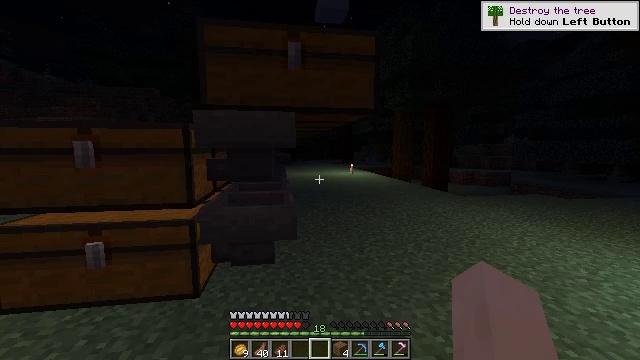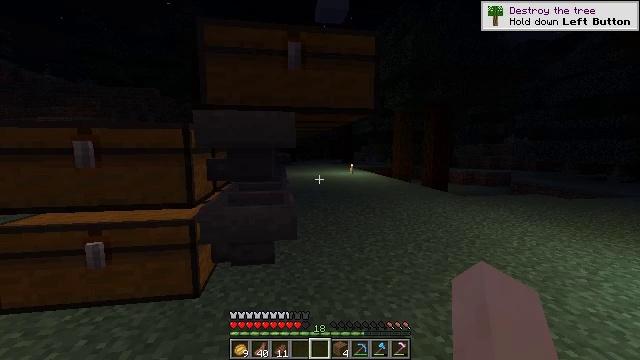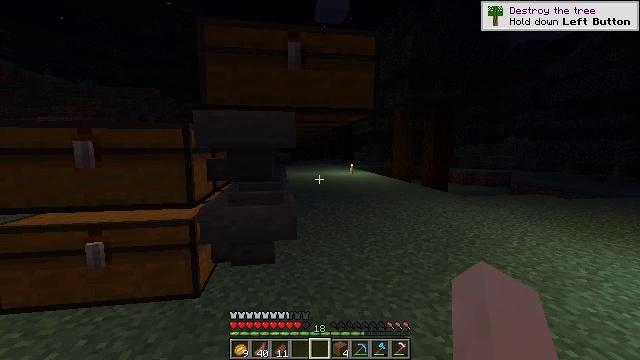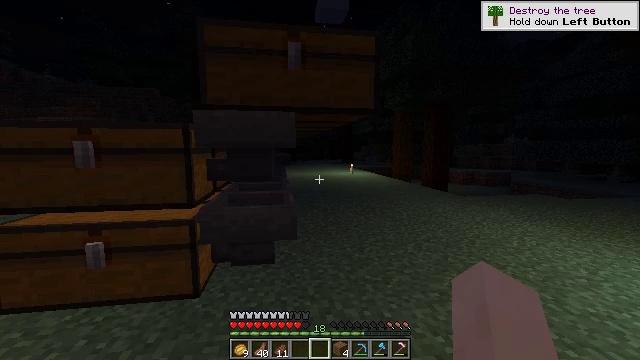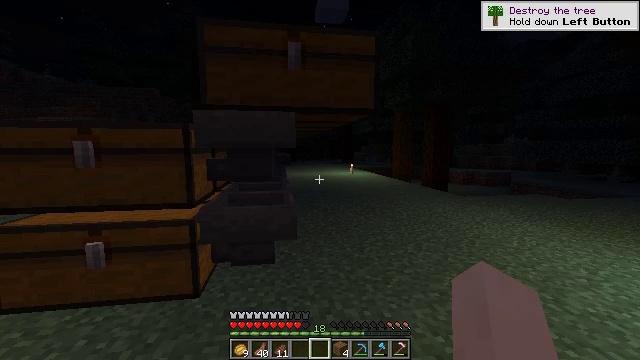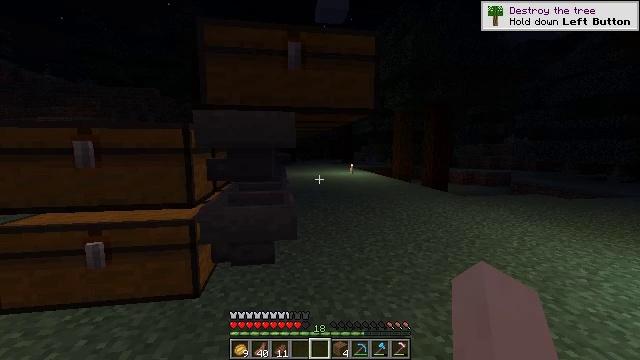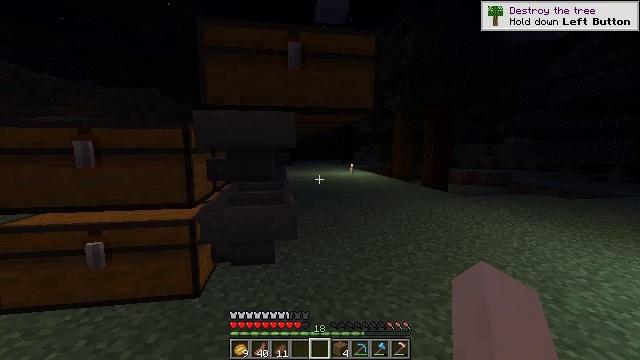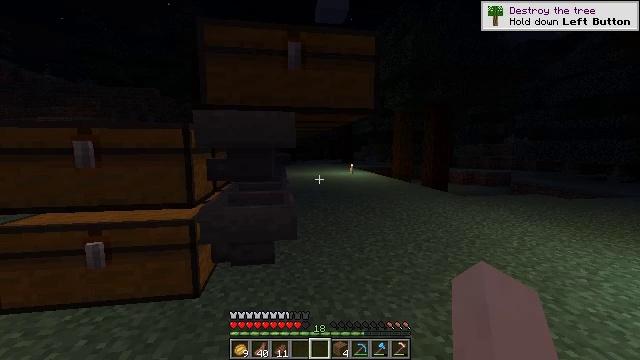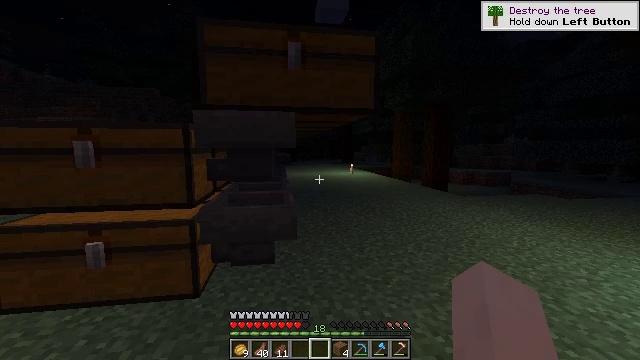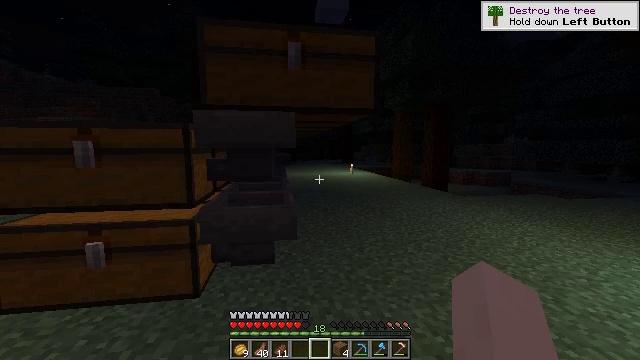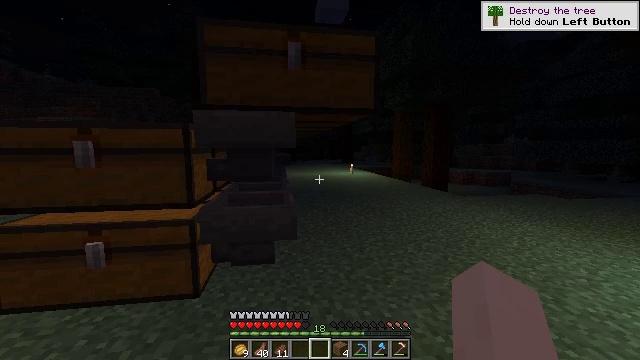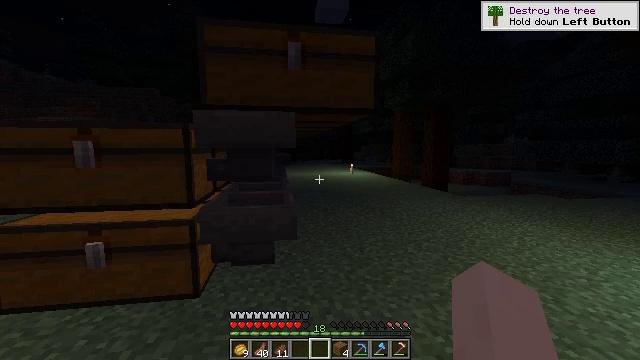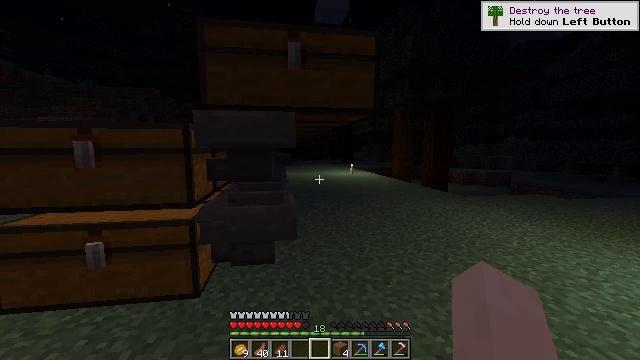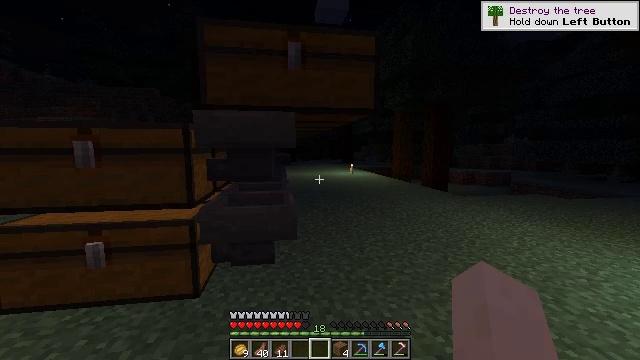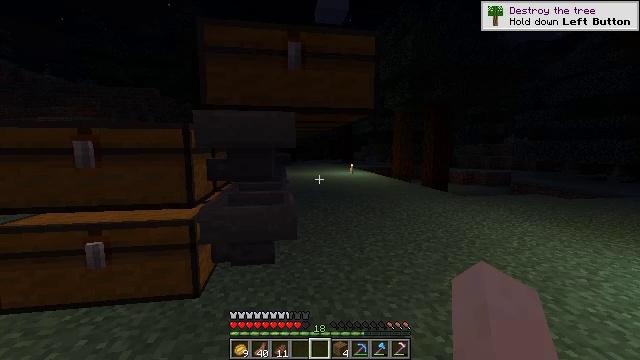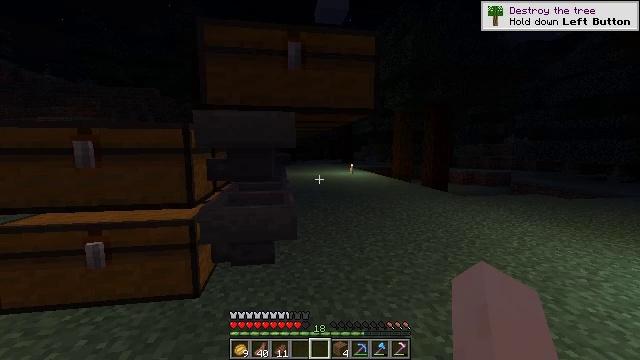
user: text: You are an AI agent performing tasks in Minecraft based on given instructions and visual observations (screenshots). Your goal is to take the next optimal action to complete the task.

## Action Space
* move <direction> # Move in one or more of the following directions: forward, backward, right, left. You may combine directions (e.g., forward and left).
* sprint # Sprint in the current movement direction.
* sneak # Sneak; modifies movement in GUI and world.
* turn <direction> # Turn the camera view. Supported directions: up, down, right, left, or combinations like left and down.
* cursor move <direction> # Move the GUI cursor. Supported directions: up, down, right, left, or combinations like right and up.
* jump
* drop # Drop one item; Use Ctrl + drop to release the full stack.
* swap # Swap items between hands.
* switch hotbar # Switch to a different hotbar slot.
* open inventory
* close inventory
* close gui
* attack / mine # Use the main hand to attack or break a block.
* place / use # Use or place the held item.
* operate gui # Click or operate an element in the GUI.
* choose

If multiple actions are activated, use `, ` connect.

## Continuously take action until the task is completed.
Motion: motion action
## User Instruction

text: mine block trapped chest
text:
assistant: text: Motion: no_op
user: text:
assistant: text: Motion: no_op
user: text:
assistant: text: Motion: no_op
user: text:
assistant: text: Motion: no_op
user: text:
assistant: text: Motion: no_op
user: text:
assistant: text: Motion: no_op
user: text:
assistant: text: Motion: no_op
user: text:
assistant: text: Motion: no_op
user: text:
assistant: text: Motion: no_op
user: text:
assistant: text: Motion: no_op
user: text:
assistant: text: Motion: no_op
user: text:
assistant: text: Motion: no_op
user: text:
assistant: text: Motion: no_op
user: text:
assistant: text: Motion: no_op
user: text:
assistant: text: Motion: no_op
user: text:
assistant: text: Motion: no_op
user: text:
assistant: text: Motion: no_op
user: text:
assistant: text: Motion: no_op
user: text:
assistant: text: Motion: no_op
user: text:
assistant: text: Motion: no_op
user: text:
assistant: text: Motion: no_op
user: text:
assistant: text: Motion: no_op
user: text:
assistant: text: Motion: no_op
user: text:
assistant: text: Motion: no_op
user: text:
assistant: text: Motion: no_op
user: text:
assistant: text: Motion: no_op
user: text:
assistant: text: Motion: no_op
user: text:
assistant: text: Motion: no_op
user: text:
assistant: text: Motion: no_op
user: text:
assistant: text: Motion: no_op